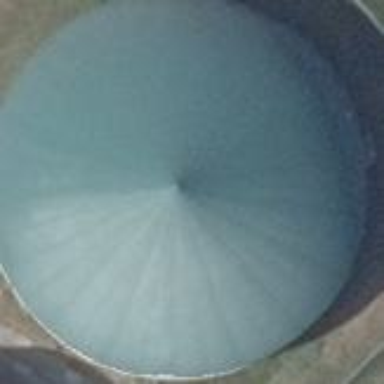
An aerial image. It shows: Building with dome-shaped covered reservoir that acts as generator.